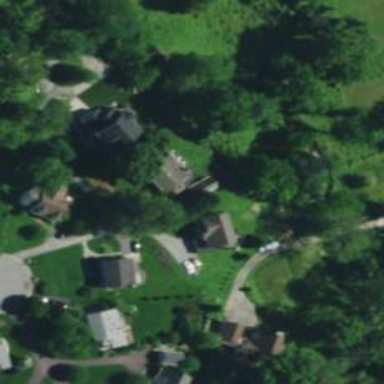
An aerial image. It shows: Neighborhood.